Current action and preconditions to check: path_clear

Your task: For each precondition in the list above, predict whether it will hold at this action.

Consider the current scene as observed from the mobile robot's camera, and analyze the predicted future states of all dynamic agents (e.g., people, animals, vehicles, or any moving entities) within the NEXT SECOND.

IMPORTANT: Only answer "very likely" if you are absolutely certain—based on strong, clear evidence—that a dynamic agent will violate the precondition in the predicted future state. Do NOT answer "very likely" for unlikely, ambiguous, or low-probability risks.

Ask yourself for each precondition: Is there a high probability, with clear and convincing evidence, that the predicted future states of any dynamic agent will interfere with the predicted future state of the currently executing action within the NEXT SECOND, causing that precondition to fail?

Assess the risk level based on these predictions. Use "likely" or "very likely" if motions create a clear risk of interference.

Use "neutral" or "improbable" if agents are nearby but their predicted paths are clearly diverging or non-conflicting.

Failure Risk Categories: "very improbable", "improbable", "neutral", "likely", "very likely"

Answer Format: Output ONLY the probability_of_failure value from these categories: "very improbable", "improbable", "neutral", "likely", "very likely"

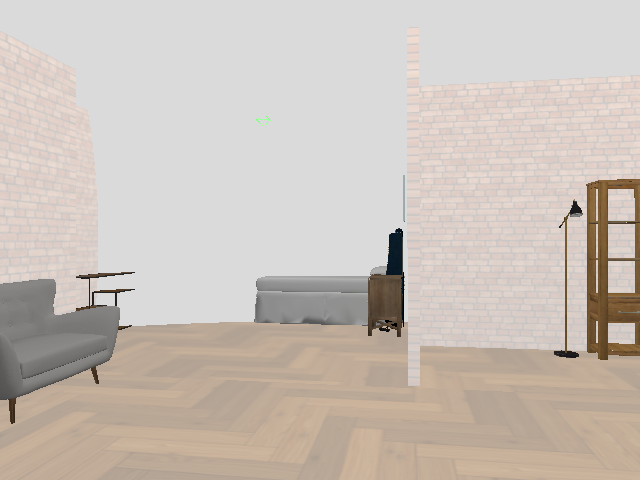

Answer: very improbable